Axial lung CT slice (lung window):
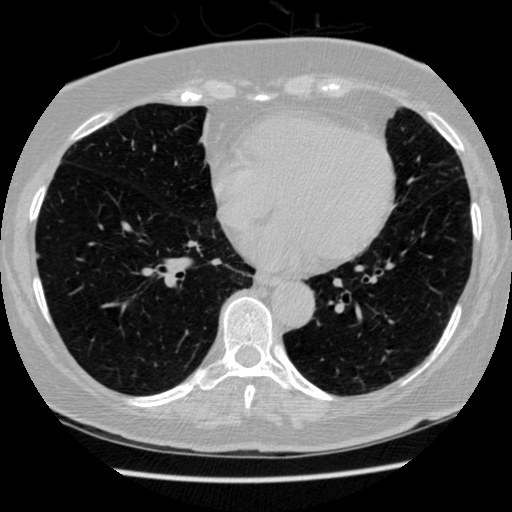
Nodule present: no